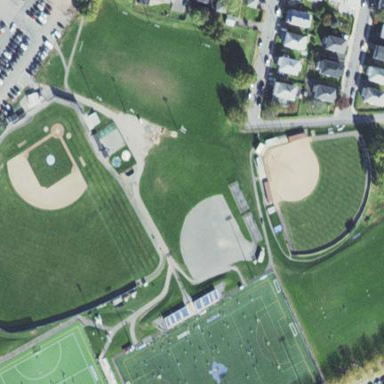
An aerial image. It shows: Recreation ground.